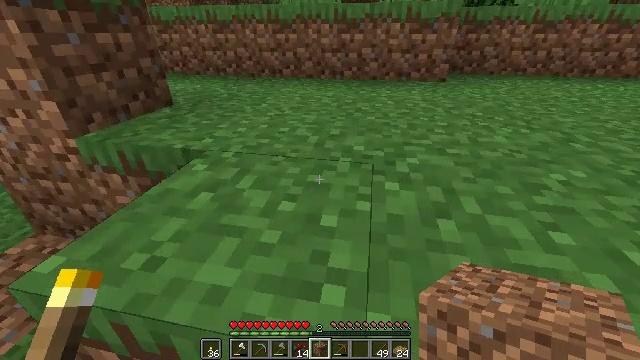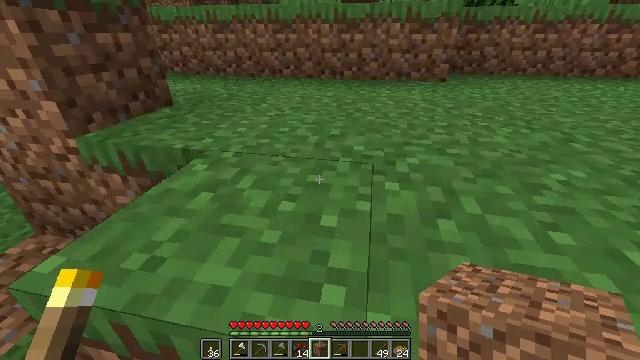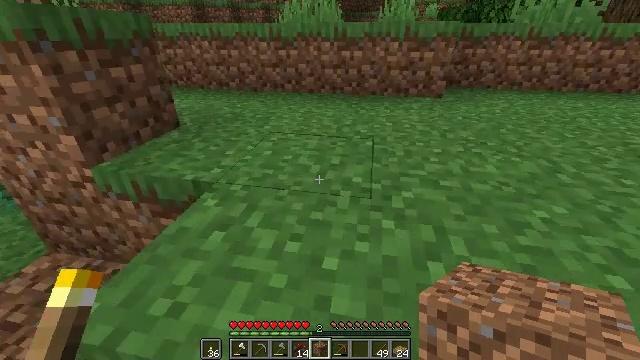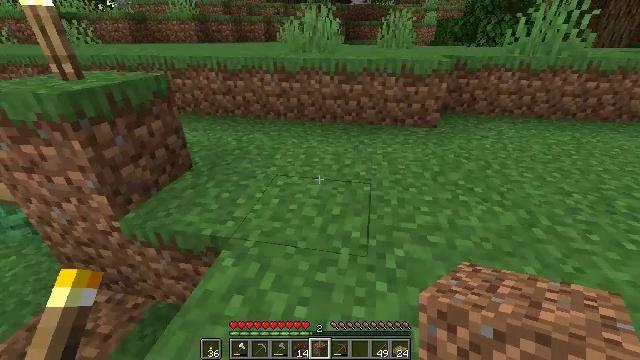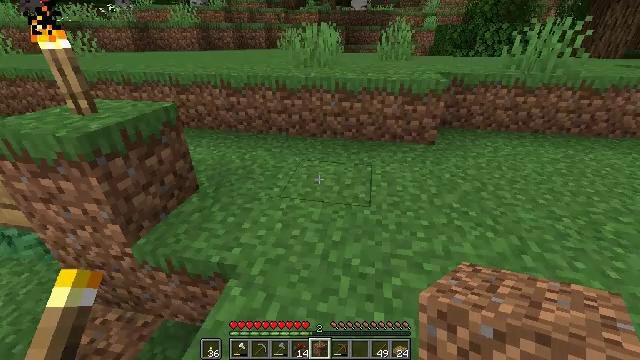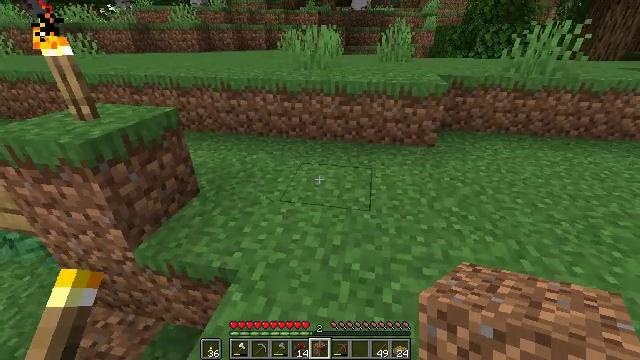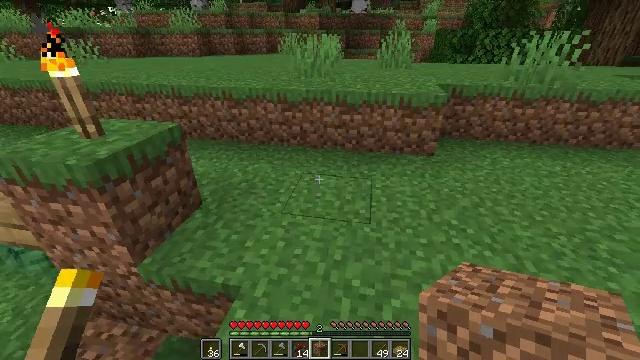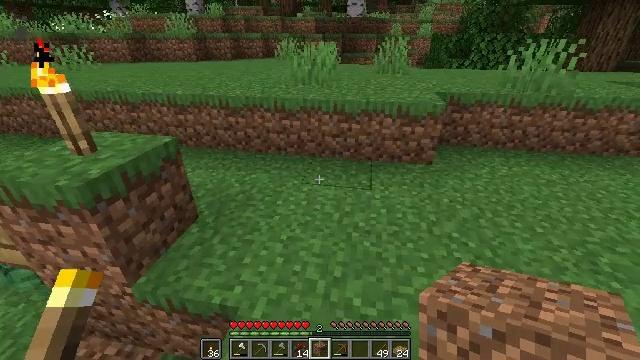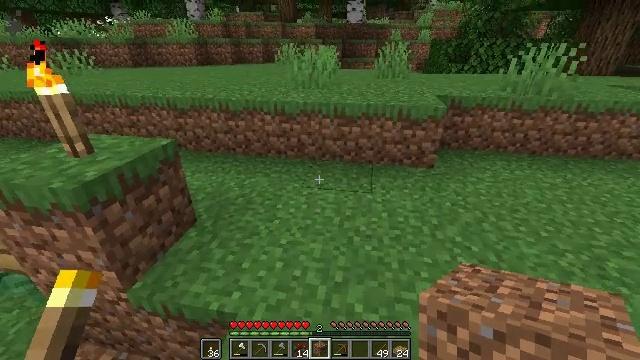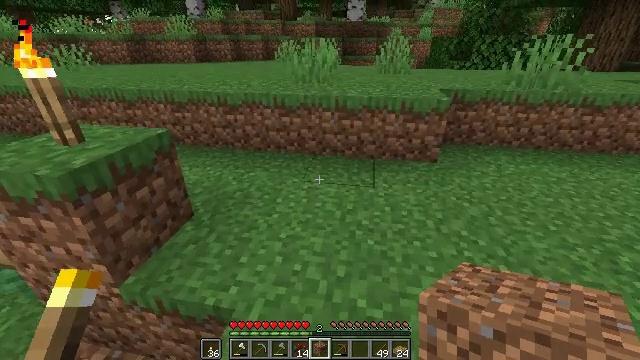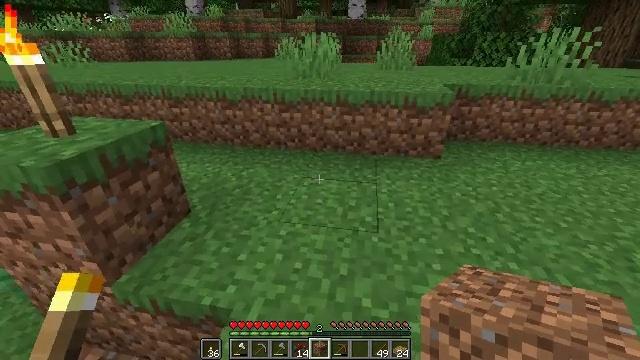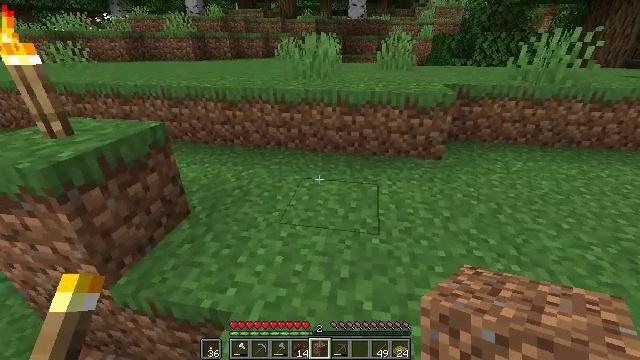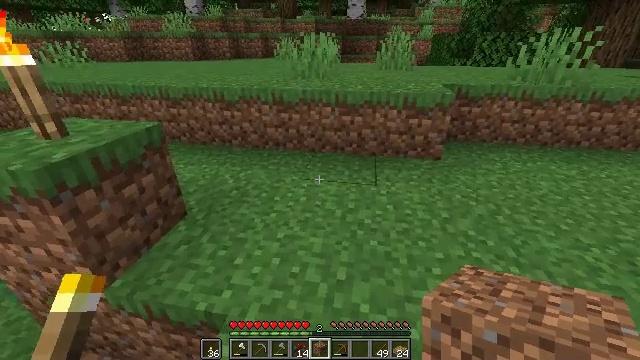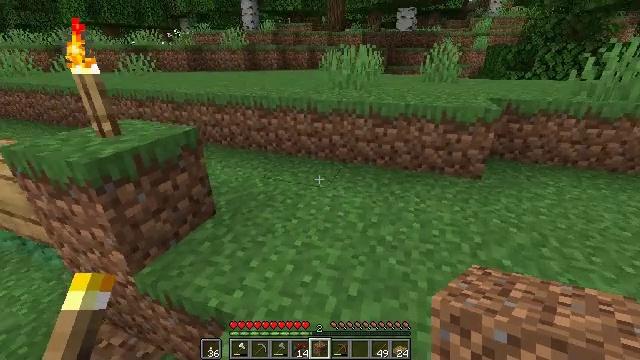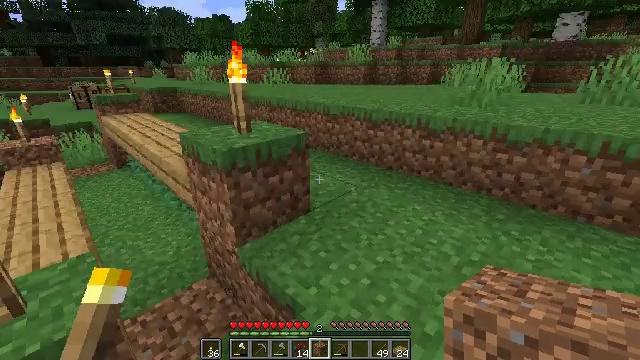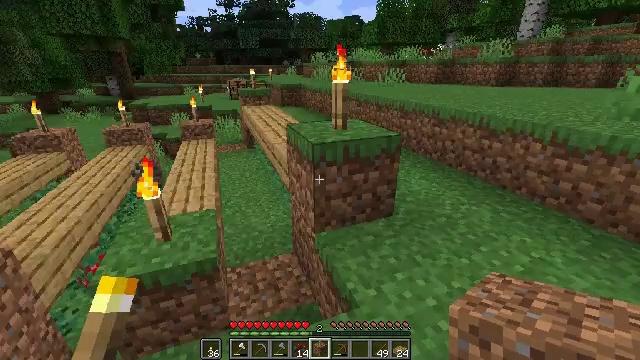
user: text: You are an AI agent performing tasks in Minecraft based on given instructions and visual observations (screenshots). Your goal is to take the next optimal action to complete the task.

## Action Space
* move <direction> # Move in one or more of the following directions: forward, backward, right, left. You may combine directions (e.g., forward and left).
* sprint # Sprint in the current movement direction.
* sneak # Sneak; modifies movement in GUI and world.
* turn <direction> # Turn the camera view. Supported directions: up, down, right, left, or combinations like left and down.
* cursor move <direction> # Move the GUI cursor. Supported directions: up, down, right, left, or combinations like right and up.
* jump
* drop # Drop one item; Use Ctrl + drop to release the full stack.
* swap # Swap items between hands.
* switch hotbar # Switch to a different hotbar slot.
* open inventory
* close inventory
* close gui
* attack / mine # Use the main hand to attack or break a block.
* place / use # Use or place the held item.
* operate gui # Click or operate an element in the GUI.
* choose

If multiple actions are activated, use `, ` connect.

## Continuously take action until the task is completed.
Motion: motion action
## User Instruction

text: Mine the sweet berry bush.
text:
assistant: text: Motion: no_op
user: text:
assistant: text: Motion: move forward, jump
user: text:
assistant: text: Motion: move forward, jump
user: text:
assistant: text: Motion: move forward, jump
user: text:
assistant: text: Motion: move forward, jump
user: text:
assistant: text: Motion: move forward, jump
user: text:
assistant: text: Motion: no_op
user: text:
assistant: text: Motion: turn up
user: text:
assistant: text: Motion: no_op
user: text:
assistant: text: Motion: no_op
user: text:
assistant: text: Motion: no_op
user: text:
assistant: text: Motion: move right
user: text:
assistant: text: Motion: move right, turn left and up
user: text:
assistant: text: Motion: move right, turn left and up
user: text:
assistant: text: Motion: move right, turn left
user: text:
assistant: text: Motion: move right, turn left and down
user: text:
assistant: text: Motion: move right
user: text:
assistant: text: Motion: turn right and up
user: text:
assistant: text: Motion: no_op
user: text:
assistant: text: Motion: no_op
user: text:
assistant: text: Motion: no_op
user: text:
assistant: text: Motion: no_op
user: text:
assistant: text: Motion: no_op
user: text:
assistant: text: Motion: turn left and down
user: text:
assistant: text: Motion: turn left and down
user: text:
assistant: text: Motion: turn left and down
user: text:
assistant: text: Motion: turn left
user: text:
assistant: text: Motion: move forward, turn left
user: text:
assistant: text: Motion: move forward
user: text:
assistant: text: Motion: move forward